This grayscale image was formed by reshaping a rotor test-rig vibration snapshot into a 2-D grid. Determine the machine's mechanical condition. Answer with exactly one of: normal, misalignment, unbalance, looseness.
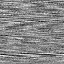
Answer: normal